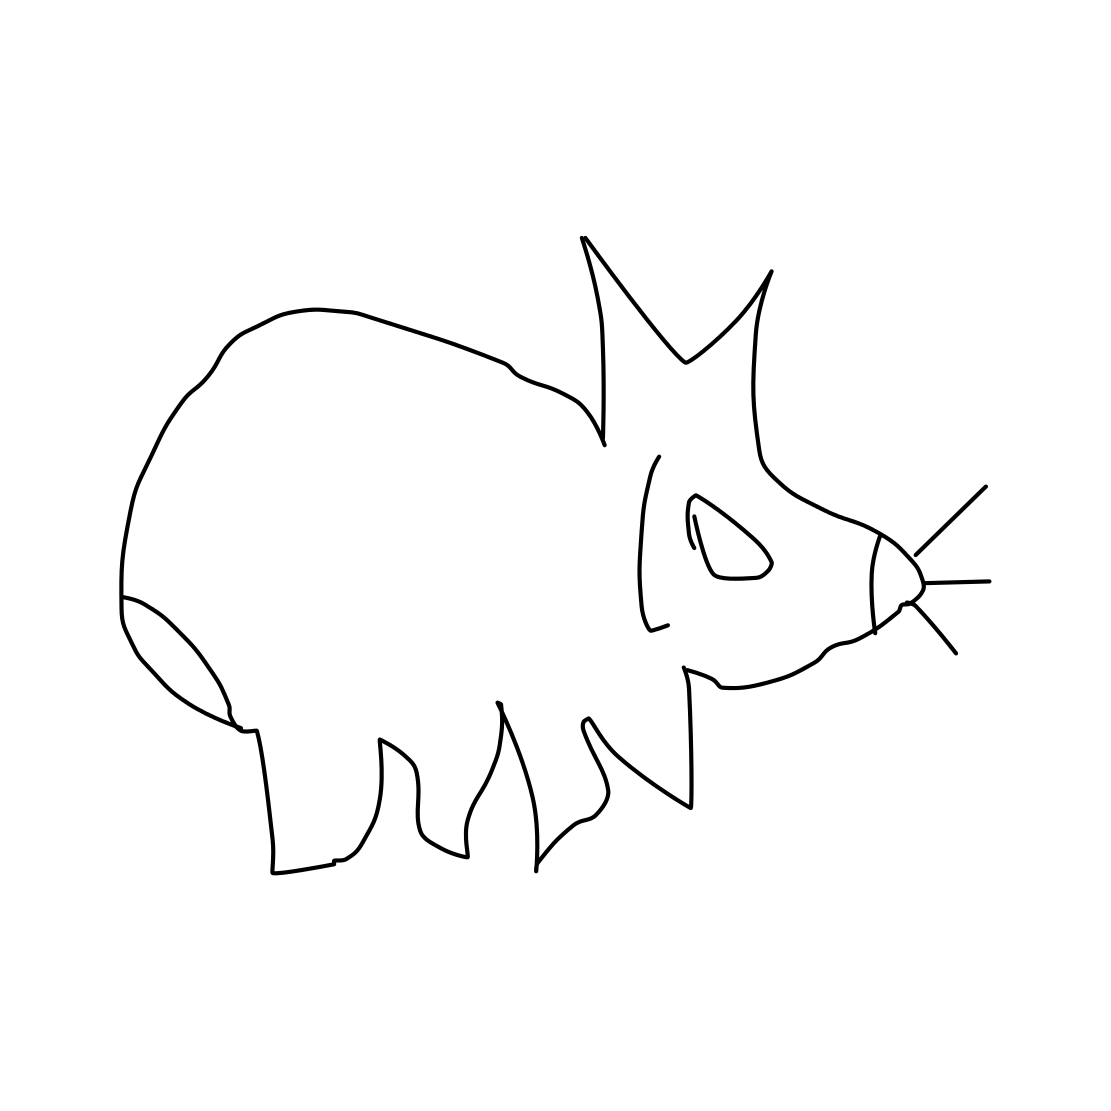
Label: pig